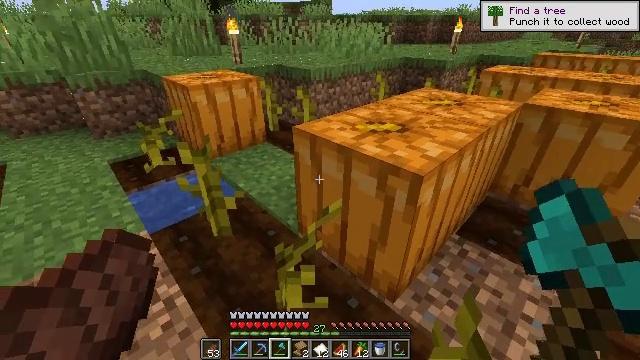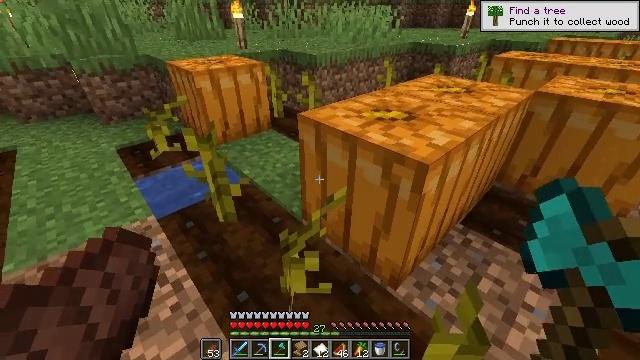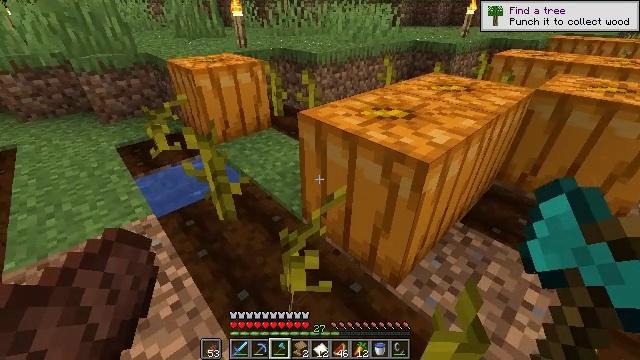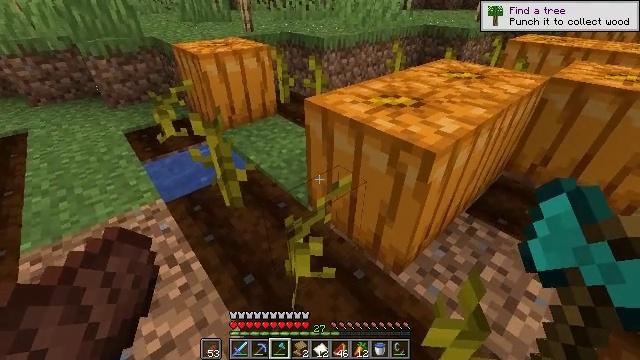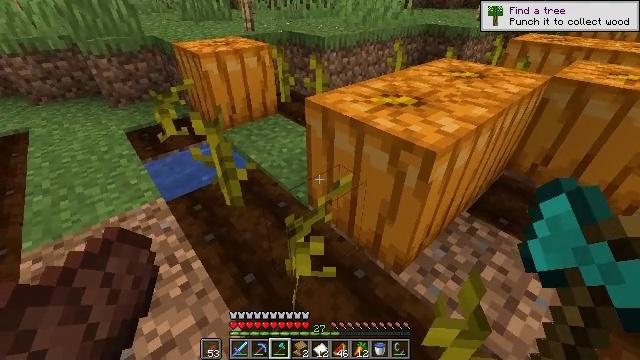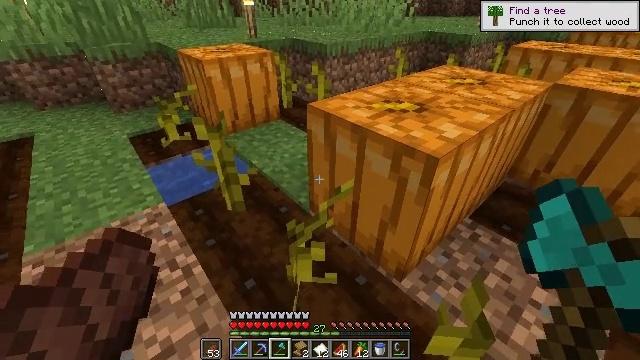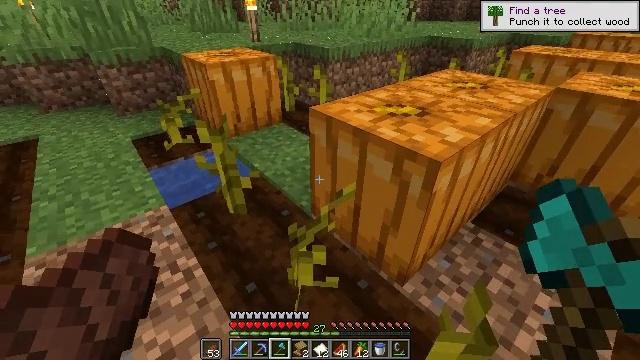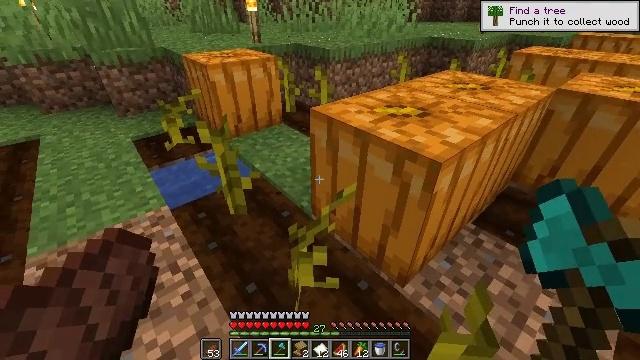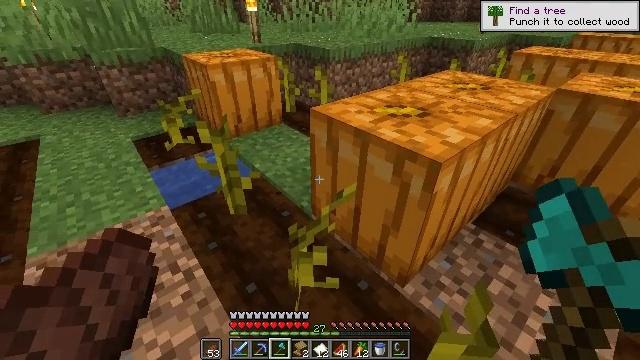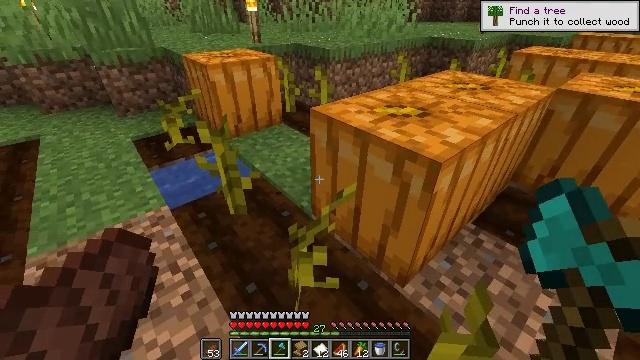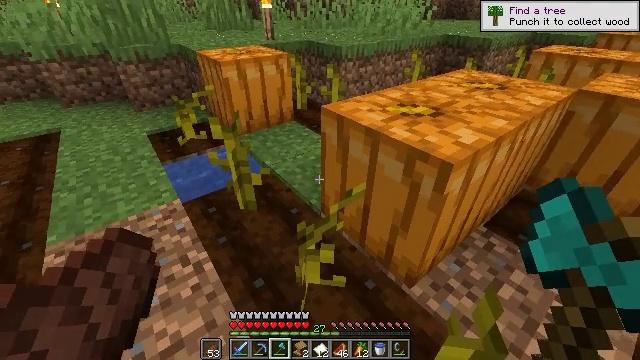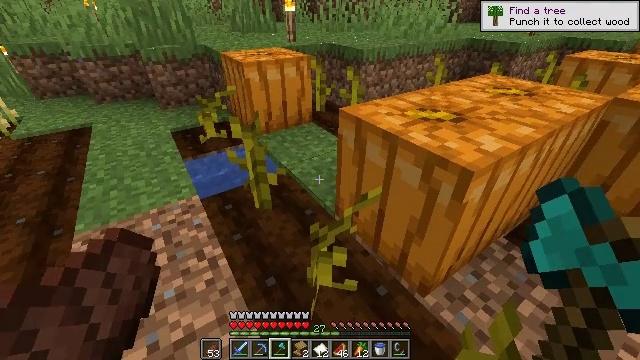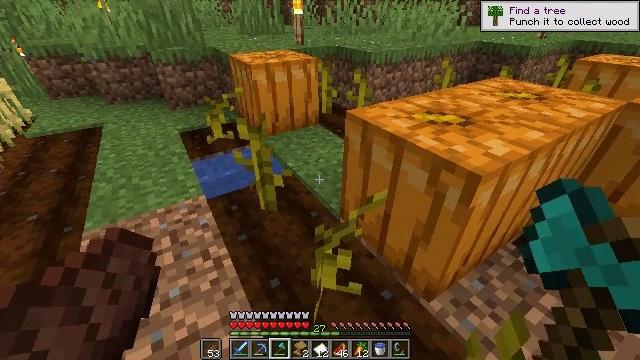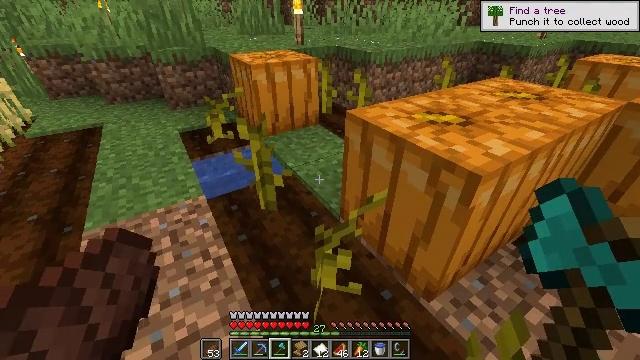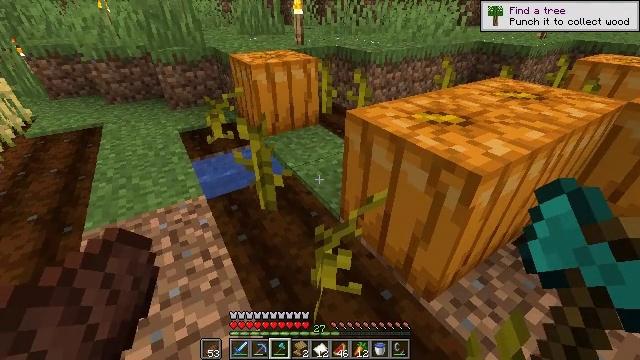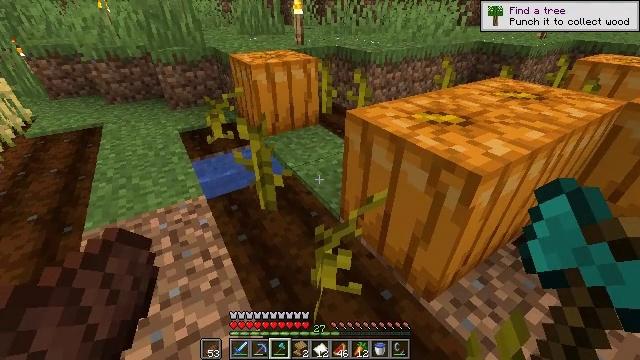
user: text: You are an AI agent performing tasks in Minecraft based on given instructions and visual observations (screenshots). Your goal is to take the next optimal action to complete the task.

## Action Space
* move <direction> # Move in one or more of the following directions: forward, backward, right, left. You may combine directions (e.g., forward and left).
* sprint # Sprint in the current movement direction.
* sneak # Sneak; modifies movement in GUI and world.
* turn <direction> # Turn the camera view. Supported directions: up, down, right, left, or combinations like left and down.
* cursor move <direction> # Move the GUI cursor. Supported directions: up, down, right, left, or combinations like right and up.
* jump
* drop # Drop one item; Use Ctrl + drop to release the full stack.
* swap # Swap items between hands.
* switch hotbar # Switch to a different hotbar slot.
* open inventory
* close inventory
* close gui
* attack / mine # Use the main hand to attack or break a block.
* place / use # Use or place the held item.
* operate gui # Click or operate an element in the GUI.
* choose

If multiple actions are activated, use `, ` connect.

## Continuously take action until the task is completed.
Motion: motion action
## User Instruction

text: Gather a pumpkin block.
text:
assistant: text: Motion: turn left and down
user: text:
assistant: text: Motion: no_op
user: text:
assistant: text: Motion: turn left and down
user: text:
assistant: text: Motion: no_op
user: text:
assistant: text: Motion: turn up
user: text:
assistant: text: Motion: no_op
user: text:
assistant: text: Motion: no_op
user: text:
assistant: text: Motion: no_op
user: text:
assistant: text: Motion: no_op
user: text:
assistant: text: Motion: turn left
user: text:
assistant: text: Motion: turn left
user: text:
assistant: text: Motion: turn left
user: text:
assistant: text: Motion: no_op
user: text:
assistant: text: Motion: no_op
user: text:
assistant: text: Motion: no_op
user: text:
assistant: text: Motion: no_op
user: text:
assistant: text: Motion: no_op
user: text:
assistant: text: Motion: no_op
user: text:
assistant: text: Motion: no_op
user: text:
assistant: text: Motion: no_op
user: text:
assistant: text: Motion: no_op
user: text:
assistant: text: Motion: no_op
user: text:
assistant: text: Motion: no_op
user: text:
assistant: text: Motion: no_op
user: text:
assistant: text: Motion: no_op
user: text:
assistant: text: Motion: no_op
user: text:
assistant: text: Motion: no_op
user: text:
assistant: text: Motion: no_op
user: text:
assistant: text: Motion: no_op
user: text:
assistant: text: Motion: no_op